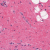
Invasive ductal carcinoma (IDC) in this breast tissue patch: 0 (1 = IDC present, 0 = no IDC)